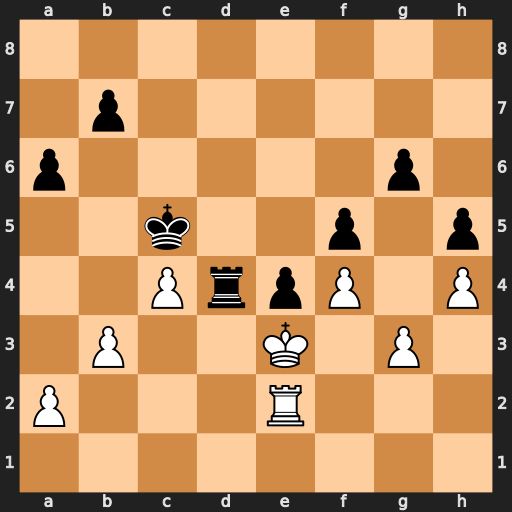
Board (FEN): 8/1p6/p5p1/2k2p1p/2PrpP1P/1P2K1P1/P3R3/8
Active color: w
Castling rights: -
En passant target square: -
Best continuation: b4+ Kxc4 Rc2+ Kd5 Rc5+ Kd6 Kxd4